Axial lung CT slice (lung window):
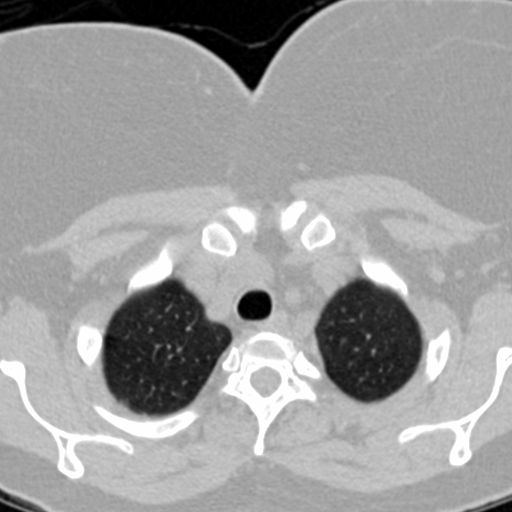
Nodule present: no